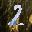
Label: 2